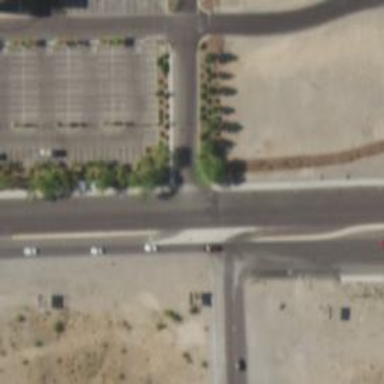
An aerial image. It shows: Secondary link road with asphalt surface.